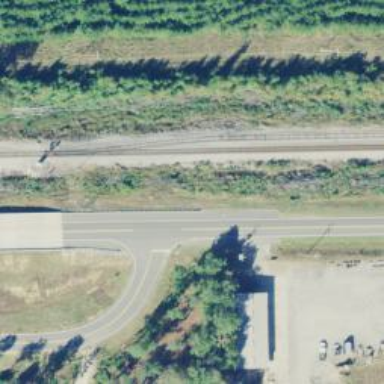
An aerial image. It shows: Railway siding for service.